Question: I am using a backslash as an escape character for a serialization format I am working on. I have it as a constant but IntelliJ is underlining it and highlighting it red. On hover it gives no error messages or any information as to why it does not like it.

What is the reason for this and how do I fix it?
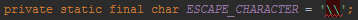
Answer: IntelliJ is smarter than I am and realised that I was using this character in a regular expression where 2 backslashes would be needed, however, IntelliJ also assumed that my puny mind could find the problem without giving me any information about it.